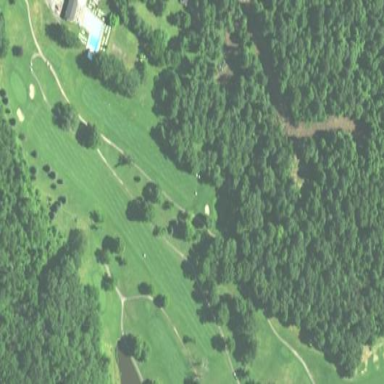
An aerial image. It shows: Grassy area designated for leisure activities. It is golf fairway utilized for the sport of golf.